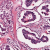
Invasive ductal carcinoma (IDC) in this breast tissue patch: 1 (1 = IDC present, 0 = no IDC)